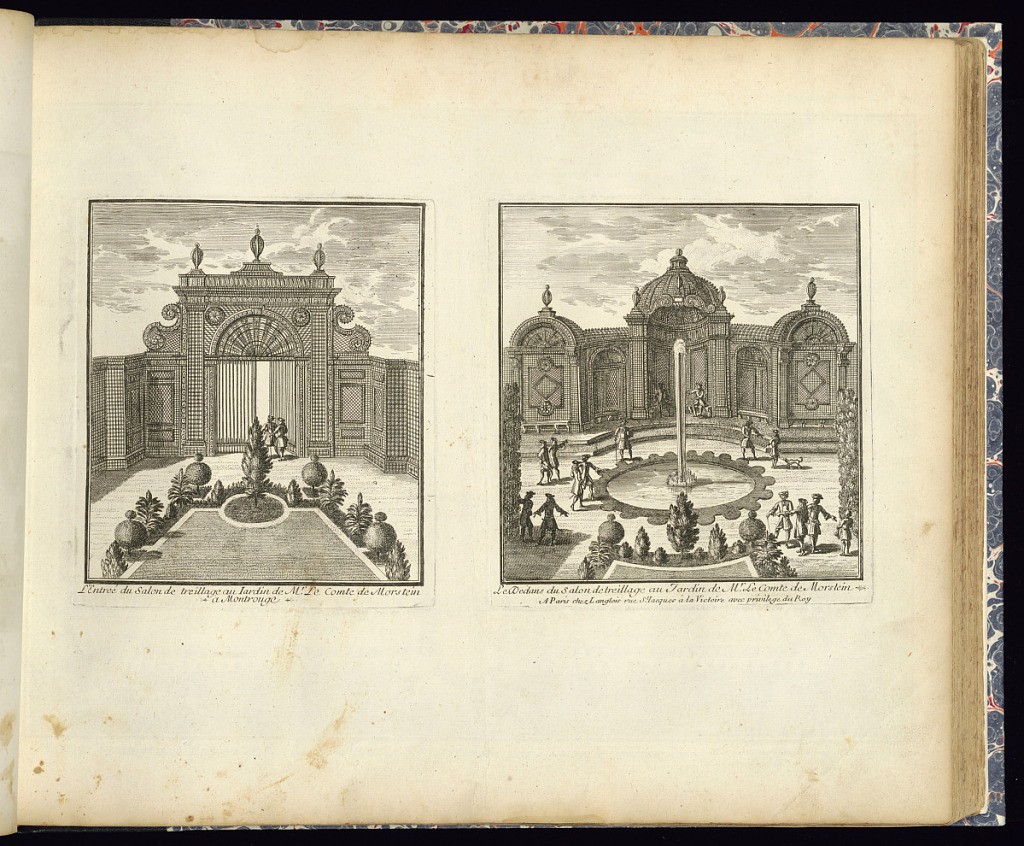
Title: l’Entrée du Salon de treillage au Jardin de Mr. Le Comte de Morstein a Montrouge (Left Plate)
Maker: Gabriel Perelle, French, 1604–1677
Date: late 17th century
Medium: Etching on laid paper
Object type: Print
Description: Two plates printed on the same sheet, side by side. Both illustrating garden views featuring trellis/ lattice walls, niches, and arches with panels, finials, and other ornamental features. The left plate illustrates a gate with planting in the center and two figures near the open gate. The right plate illustrates a fountain with a circular basin and jet of water, planting, and figures throughout. The plates are signed.